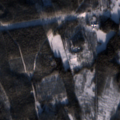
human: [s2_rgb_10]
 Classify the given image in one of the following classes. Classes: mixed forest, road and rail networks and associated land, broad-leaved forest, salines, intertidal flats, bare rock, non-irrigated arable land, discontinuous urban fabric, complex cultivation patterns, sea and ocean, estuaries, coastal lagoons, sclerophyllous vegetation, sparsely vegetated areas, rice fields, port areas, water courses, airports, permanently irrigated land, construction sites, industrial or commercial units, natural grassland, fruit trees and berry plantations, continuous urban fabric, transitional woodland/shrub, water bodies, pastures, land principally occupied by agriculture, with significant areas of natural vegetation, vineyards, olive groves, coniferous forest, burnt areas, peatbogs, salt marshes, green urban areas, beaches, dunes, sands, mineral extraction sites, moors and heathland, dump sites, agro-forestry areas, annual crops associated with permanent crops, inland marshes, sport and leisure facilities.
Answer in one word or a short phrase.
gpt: coniferous forest, mixed forest, transitional woodland/shrub